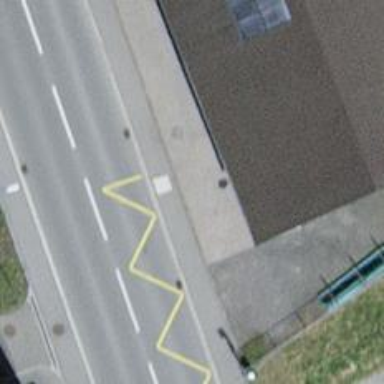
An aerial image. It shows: Bus stop with platform for public transport.